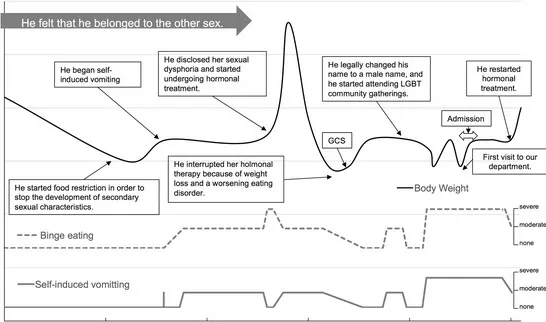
The course of the body weight and eating behavior of the FtM patient. The black line shows body weight change, the dotted line is frequency of self-induced vomiting, and the grey line is frequency of binge eating. He underwent hormonal treatment, and his body dissatisfaction, mood instability, and disordered eating improved. An important turning point was when he joined the LGBT community. He was able to stop binge eating and vomiting for a year. However, he interrupted his therapy because of weight loss and a worsening eating disorder. When he restarted hormonal treatment, he gained weight, and his eating behavior improved again.
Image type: chart (chart)